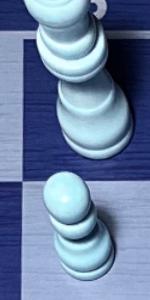
Label: Pawn_White